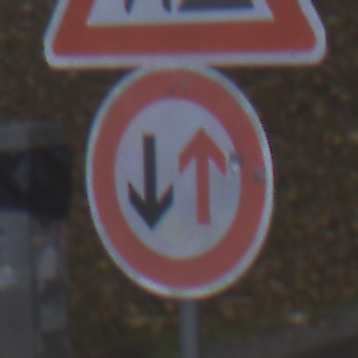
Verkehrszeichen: VorrangDesGegenverkehrs
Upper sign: Arbeitsstelle
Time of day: MorningAfternoon
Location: Outdoor (Urban)
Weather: Overcast
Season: NotSpecified
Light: Natural